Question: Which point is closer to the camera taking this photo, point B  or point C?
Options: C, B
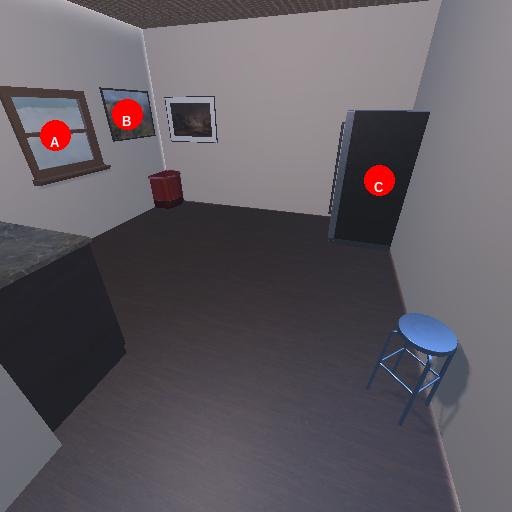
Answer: C